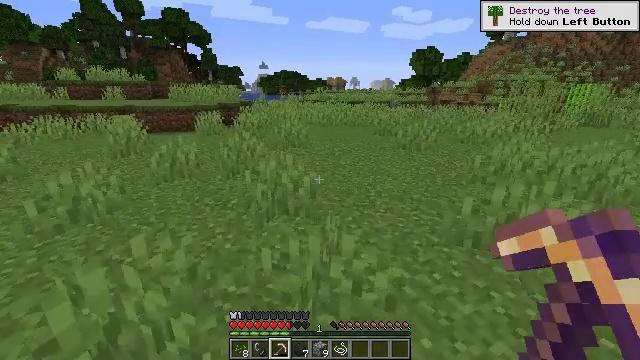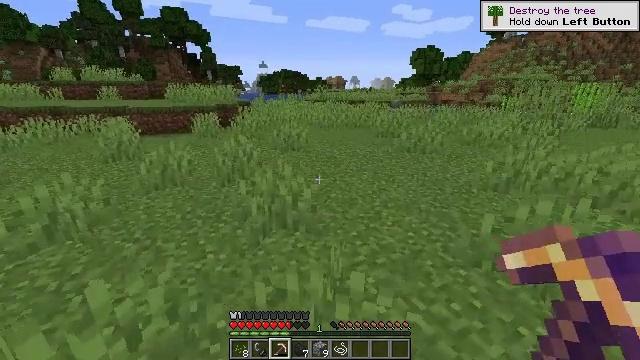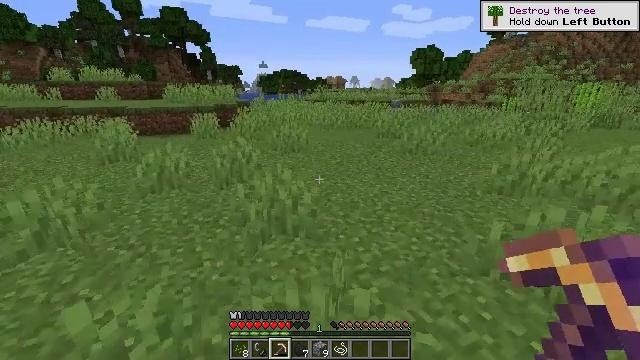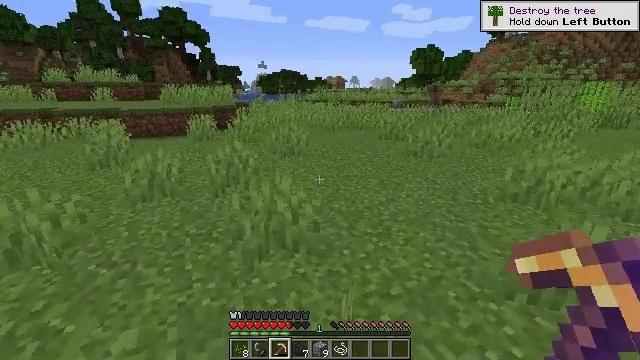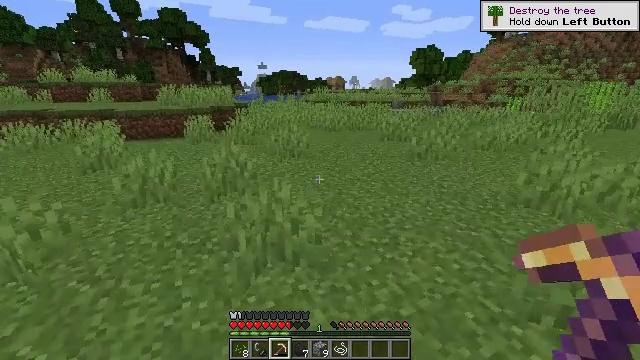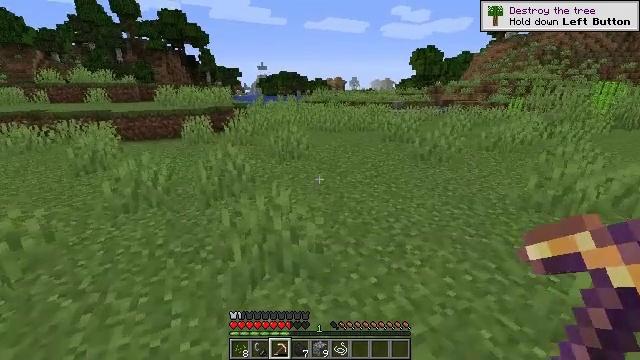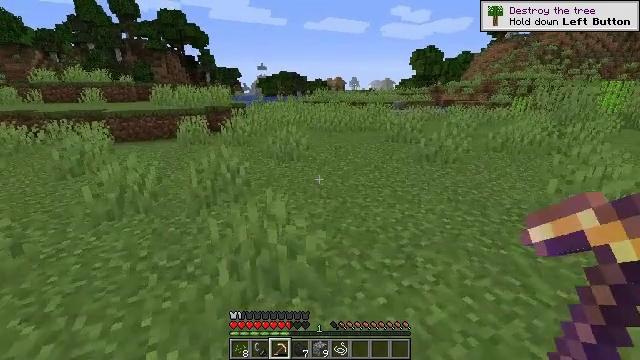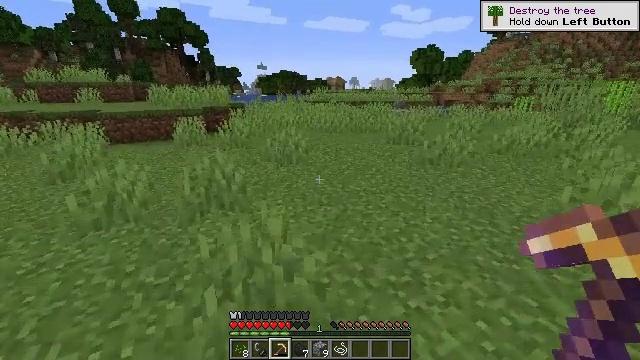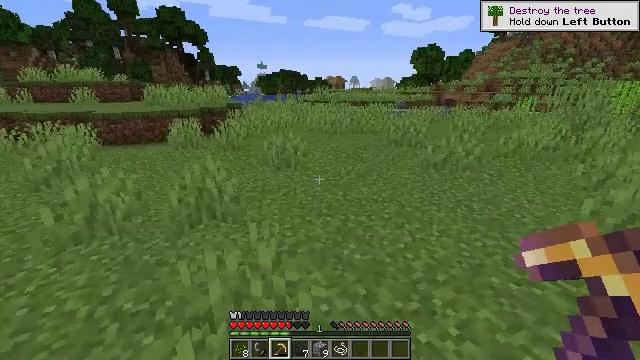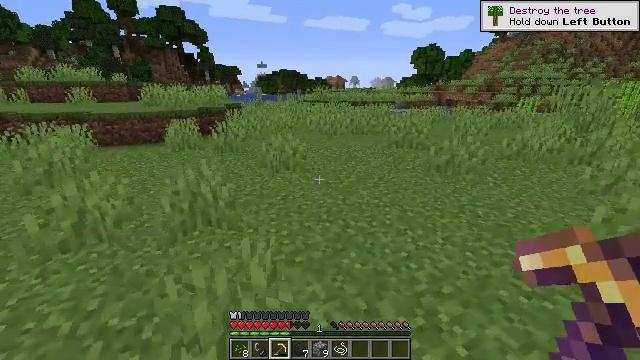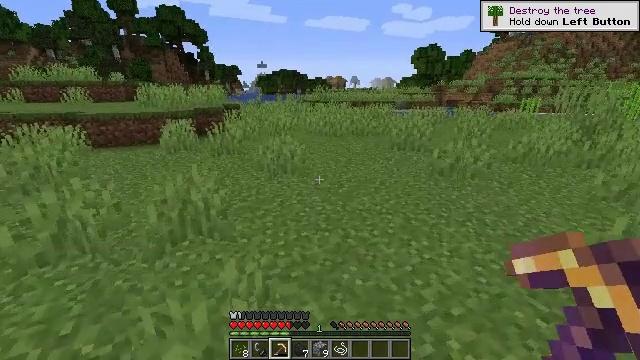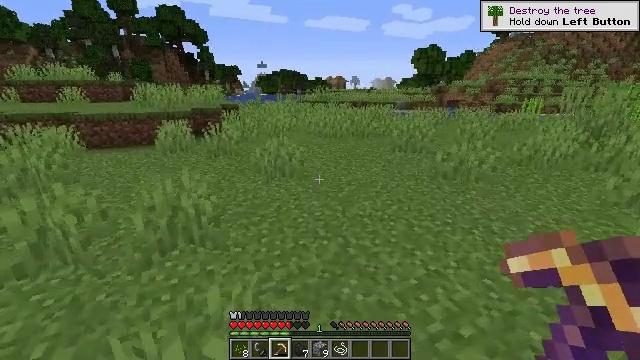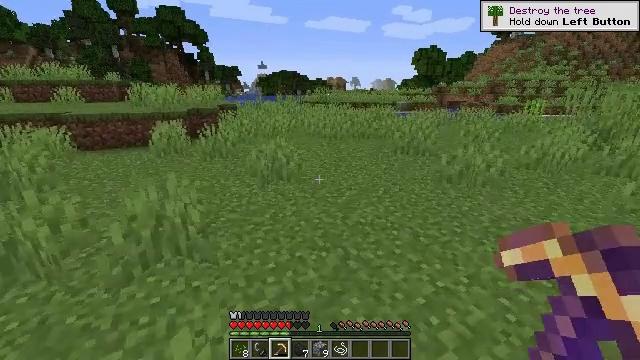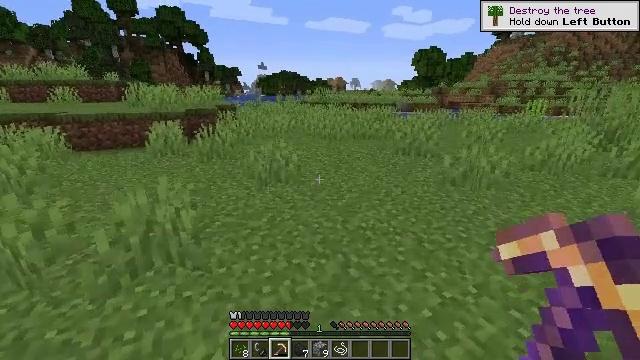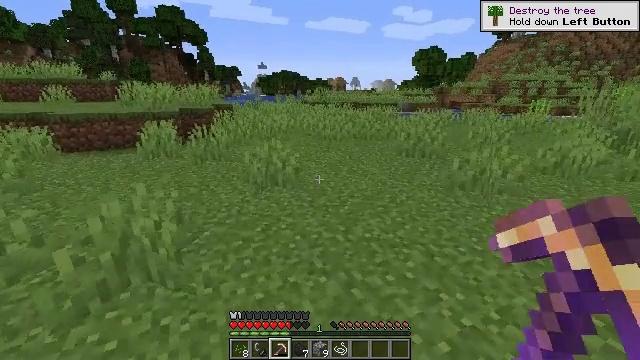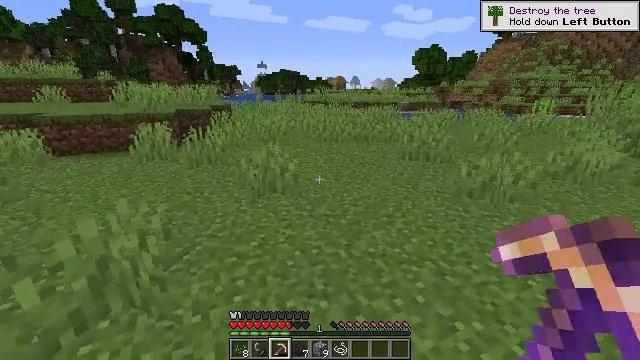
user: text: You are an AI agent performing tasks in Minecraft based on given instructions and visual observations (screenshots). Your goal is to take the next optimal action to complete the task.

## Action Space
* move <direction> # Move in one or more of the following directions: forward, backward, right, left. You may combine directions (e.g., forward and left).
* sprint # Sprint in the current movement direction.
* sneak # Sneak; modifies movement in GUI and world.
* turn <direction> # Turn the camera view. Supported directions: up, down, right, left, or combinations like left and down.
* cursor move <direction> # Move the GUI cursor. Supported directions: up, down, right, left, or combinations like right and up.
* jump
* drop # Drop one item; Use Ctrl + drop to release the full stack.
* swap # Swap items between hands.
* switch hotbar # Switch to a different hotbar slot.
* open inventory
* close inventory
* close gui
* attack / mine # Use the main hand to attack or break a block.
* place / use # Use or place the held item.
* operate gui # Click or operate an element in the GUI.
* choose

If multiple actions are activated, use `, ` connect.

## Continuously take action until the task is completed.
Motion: motion action
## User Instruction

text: Break the grass block.
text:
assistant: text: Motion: move forward
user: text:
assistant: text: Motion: move forward
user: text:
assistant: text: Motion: move forward
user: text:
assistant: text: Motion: move forward
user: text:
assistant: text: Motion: move forward
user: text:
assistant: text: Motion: move forward
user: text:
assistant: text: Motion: move forward
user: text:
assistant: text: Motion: move forward
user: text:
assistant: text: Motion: move forward
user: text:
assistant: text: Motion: move forward
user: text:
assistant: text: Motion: move forward
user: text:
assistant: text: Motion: move forward
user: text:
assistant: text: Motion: move forward
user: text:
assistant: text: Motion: move forward
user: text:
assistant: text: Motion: move forward
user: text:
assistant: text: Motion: move forward
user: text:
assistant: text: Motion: move forward
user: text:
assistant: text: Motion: move forward and move left
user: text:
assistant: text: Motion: move forward and move left
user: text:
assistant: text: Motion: move forward and move left
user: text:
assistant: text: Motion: move forward and move left
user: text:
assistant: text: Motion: move forward and move left
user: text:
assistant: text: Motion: move forward and move left
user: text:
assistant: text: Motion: move forward and move left
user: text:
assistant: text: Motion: move forward and move left
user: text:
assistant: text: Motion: move forward
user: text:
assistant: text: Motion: move forward
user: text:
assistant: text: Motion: move forward
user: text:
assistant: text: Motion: move forward
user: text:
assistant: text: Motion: move forward